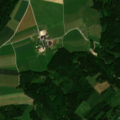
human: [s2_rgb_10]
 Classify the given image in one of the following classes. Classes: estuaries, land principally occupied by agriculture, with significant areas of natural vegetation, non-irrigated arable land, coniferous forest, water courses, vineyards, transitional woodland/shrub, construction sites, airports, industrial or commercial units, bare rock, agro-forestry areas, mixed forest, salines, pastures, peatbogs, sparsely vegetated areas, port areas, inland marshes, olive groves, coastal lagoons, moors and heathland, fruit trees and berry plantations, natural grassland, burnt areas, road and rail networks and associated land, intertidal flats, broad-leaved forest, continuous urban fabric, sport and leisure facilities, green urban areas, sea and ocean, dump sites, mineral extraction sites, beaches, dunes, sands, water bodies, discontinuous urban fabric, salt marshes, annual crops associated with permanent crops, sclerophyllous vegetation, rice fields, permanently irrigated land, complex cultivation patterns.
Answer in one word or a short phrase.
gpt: discontinuous urban fabric, non-irrigated arable land, pastures, mixed forest, inland marshes